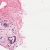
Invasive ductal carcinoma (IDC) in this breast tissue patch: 0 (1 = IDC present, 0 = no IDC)